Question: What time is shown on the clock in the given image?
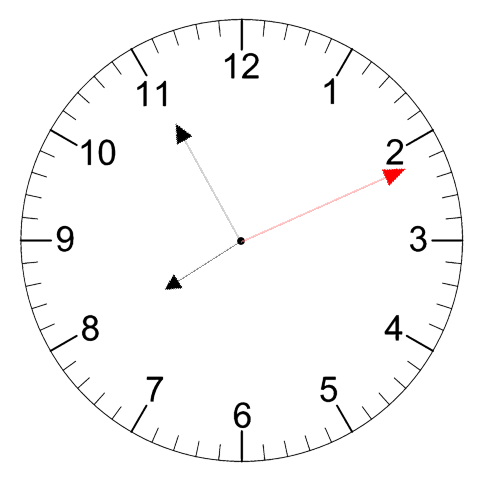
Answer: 07:55:11